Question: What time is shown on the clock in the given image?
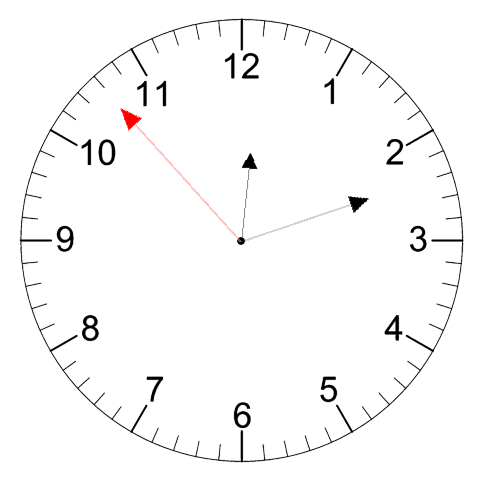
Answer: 12:11:53